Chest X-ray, PA view. Patient: 61 years old, sex F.
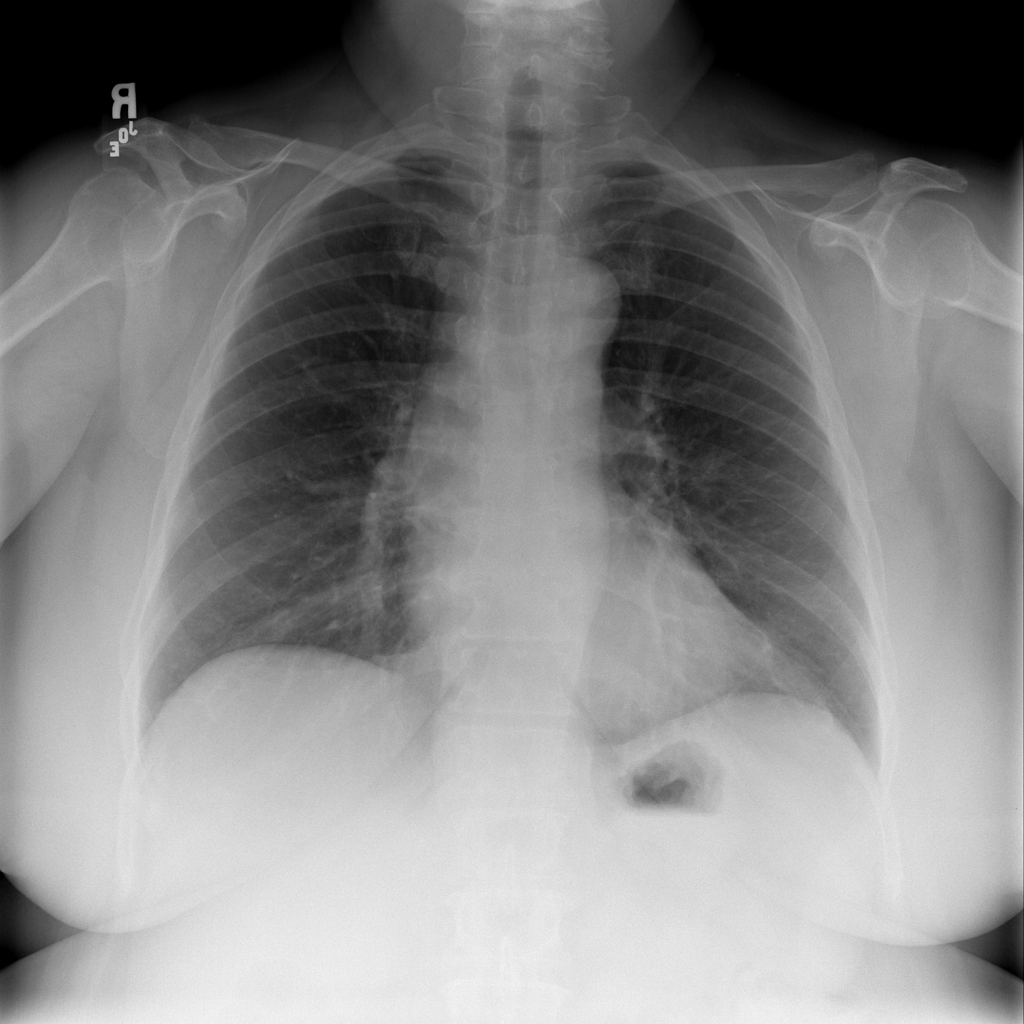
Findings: No Finding